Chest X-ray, AP view. Patient: 48 years old, sex M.
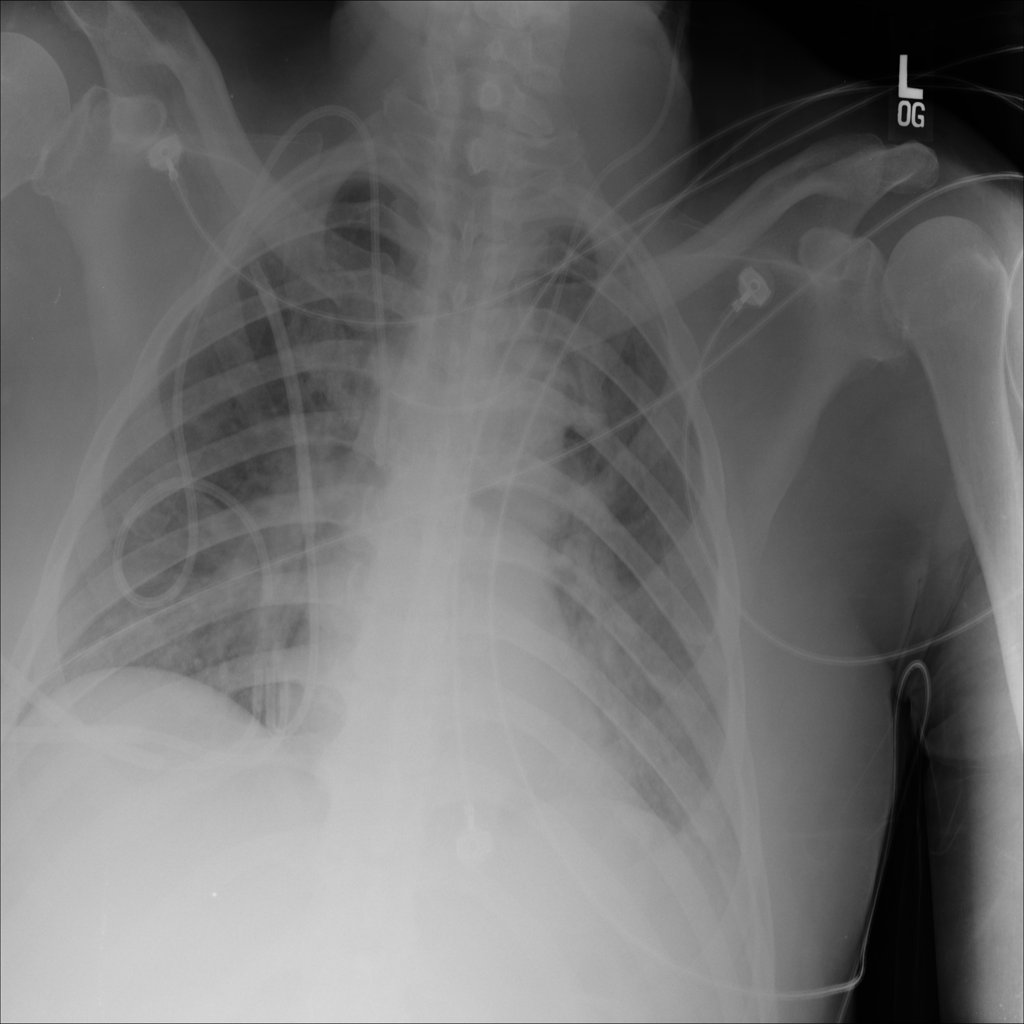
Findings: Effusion